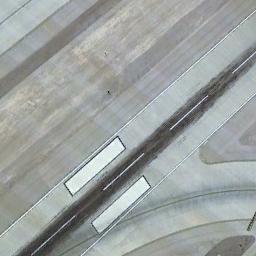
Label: runway